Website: crate-barrel
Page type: billing-address
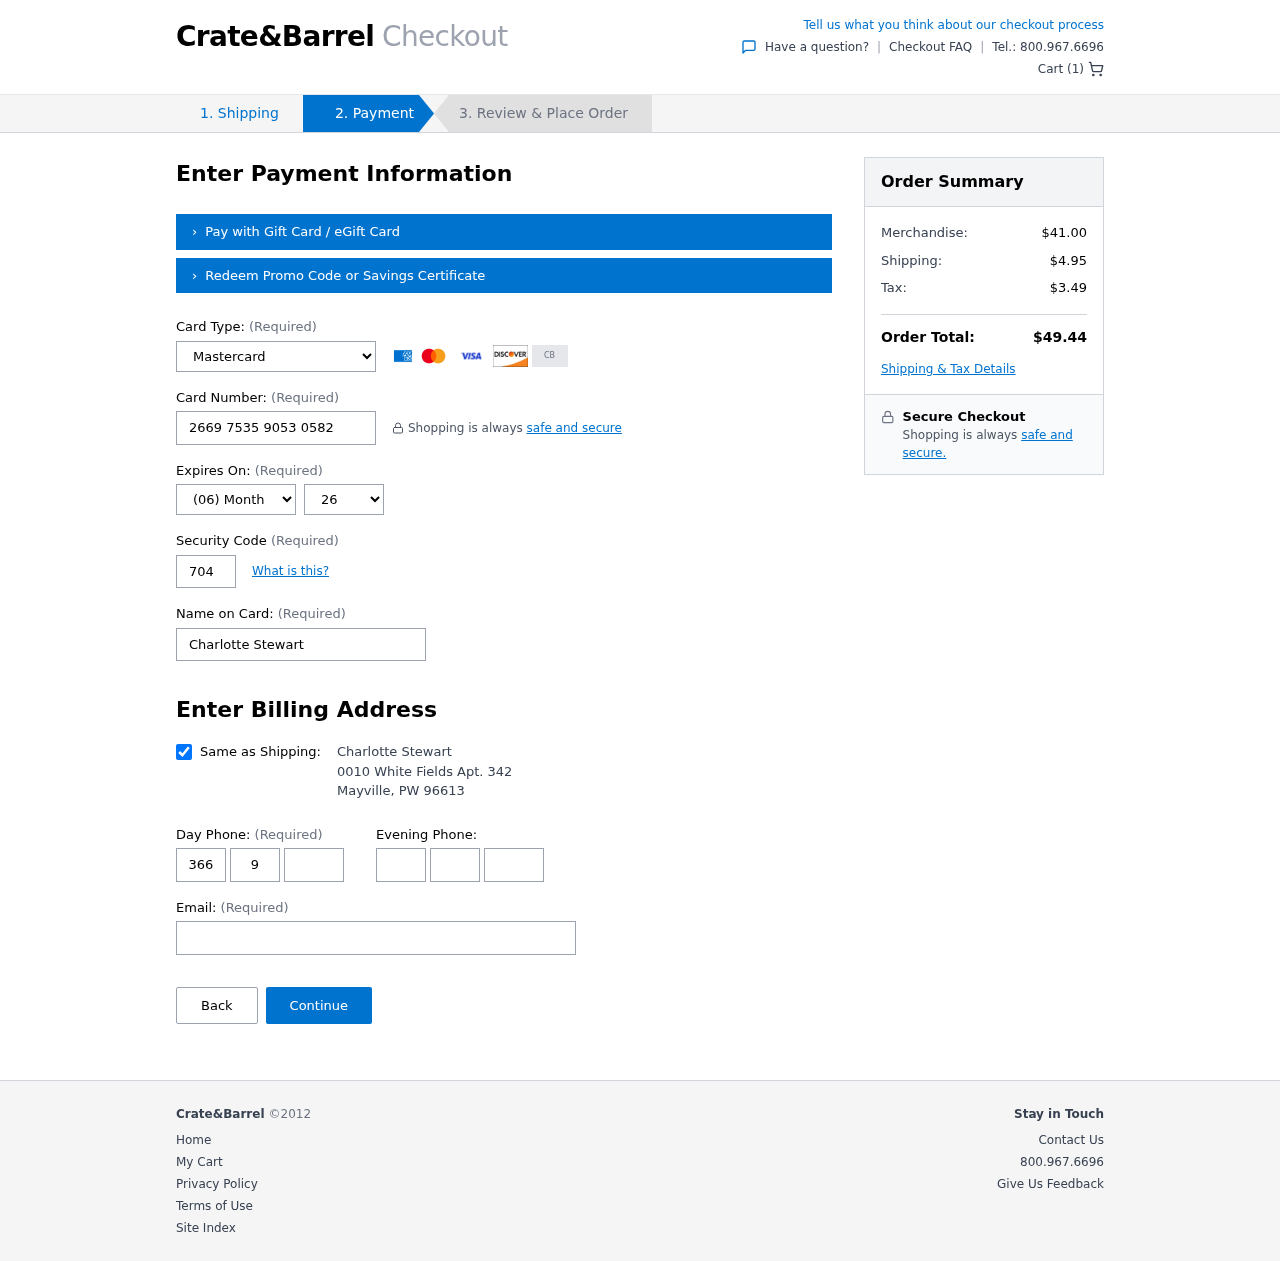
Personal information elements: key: PII_CARD_CVV
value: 704
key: PII_CARD_EXPIRY_MONTH
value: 06
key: PII_CARD_EXPIRY_YEAR
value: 26
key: PII_CARD_NUMBER
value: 2669 7535 9053 0582
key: PII_CARD_TYPE
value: Mastercard
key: PII_CITY
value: Mayville
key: PII_EMAIL
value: charlotte_stewart@hotmail.com
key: PII_FULLNAME
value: Charlotte Stewart
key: PII_PHONE_AREA
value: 366
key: PII_PHONE_PREFIX
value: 987
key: PII_PHONE_SUFFIX
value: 7309
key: PII_POSTCODE
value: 96613
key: PII_STATE_ABBR
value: PW
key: PII_STREET
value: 0010 White Fields Apt. 342
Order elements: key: ORDER_NUM_ITEMS
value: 1
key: ORDER_SUBTOTAL
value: $41.00
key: ORDER_SHIPPING_COST
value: $4.95
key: ORDER_TAX
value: $3.49
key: ORDER_TOTAL
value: $49.44